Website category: auto
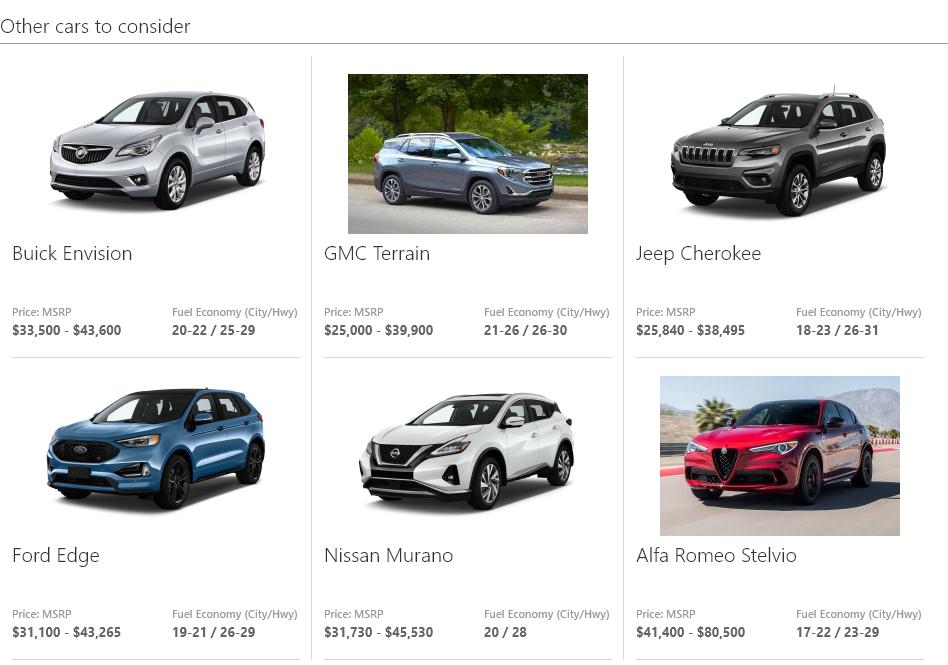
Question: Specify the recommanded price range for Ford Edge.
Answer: $31,100 - $43,265

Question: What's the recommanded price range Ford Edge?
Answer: $31,100 - $43,265

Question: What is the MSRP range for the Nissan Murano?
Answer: $31,730 - $45,530

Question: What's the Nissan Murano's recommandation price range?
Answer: $31,730 - $45,530

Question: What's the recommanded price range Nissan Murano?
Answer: $31,730 - $45,530

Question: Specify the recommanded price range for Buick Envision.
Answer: $33,500 - $43,600

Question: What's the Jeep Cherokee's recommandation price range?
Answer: $25,840 - $38,495

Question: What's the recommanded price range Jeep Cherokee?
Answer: $25,840 - $38,495

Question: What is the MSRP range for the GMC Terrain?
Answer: $25,000 - $39,900

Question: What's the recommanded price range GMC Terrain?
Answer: $25,000 - $39,900

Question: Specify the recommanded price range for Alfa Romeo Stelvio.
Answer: $41,400 - $80,500

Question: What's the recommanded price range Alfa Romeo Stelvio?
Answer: $41,400 - $80,500

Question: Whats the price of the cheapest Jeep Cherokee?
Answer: $25,840

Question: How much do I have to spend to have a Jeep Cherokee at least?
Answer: $25,840

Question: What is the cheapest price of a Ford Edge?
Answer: $31,100

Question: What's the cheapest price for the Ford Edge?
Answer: $31,100

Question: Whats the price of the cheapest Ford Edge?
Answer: $31,100

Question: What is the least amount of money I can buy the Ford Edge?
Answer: $31,100

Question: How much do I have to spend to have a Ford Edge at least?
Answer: $31,100

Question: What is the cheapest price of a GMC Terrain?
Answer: $25,000

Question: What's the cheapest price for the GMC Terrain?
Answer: $25,000

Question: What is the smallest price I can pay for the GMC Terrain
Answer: $25,000

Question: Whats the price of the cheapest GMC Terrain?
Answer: $25,000

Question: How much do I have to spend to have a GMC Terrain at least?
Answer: $25,000

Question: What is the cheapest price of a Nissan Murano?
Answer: $31,730

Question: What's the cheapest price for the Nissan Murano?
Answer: $31,730

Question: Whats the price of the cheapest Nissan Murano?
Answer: $31,730

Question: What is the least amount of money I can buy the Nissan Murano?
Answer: $31,730

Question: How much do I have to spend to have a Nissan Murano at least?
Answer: $31,730

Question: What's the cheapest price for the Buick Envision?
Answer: $33,500

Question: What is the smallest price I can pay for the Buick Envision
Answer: $33,500

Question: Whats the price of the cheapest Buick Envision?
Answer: $33,500

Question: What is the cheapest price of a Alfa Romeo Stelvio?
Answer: $41,400

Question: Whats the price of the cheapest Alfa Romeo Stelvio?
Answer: $41,400

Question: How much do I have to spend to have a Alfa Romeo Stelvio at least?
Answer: $41,400

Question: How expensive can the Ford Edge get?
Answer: $43,265

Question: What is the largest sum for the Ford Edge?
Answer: $43,265

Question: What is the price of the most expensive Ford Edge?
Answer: $43,265

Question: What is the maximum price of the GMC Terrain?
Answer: $39,900

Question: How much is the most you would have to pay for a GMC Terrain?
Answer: $39,900

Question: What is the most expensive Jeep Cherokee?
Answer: $38,495

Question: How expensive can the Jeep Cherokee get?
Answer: $38,495

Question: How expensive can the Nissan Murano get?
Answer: $45,530

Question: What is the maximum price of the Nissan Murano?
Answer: $45,530

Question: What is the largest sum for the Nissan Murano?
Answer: $45,530

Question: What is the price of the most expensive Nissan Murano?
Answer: $45,530

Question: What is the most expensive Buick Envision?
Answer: $43,600

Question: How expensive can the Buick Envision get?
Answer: $43,600

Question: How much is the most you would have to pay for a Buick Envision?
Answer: $43,600

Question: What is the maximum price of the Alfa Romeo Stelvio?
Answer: $80,500

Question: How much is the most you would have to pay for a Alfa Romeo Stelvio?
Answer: $80,500

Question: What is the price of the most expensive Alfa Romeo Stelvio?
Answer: $80,500

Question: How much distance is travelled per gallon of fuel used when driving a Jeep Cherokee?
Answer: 18-23 / 26-31

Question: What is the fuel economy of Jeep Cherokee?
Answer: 18-23 / 26-31

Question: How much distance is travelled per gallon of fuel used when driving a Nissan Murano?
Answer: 20 / 28

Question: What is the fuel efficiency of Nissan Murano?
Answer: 20 / 28

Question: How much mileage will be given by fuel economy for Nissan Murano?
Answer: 20 / 28

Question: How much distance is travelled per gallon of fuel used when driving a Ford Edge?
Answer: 19-21 / 26-29

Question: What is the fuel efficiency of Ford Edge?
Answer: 19-21 / 26-29

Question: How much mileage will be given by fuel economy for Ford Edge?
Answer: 19-21 / 26-29

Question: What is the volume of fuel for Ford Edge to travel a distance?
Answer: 19-21 / 26-29

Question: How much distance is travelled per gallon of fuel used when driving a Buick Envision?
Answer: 20-22 / 25-29

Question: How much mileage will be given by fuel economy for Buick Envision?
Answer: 20-22 / 25-29

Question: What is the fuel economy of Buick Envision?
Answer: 20-22 / 25-29